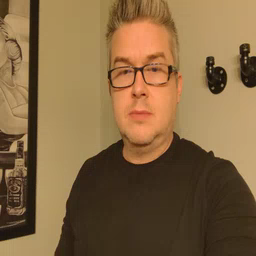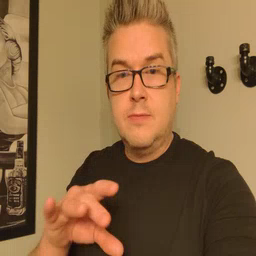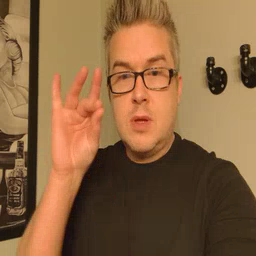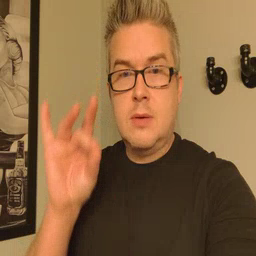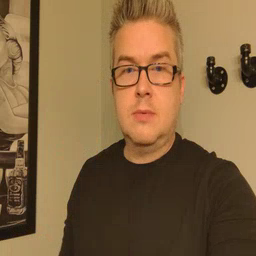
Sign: find